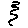
Label: zigzag